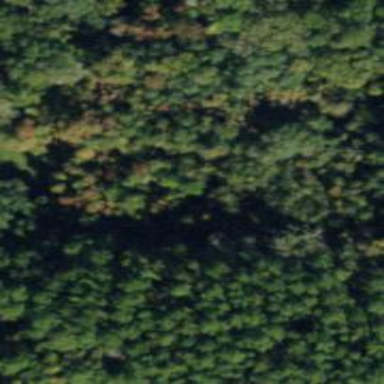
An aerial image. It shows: Mixed leaf woodland.